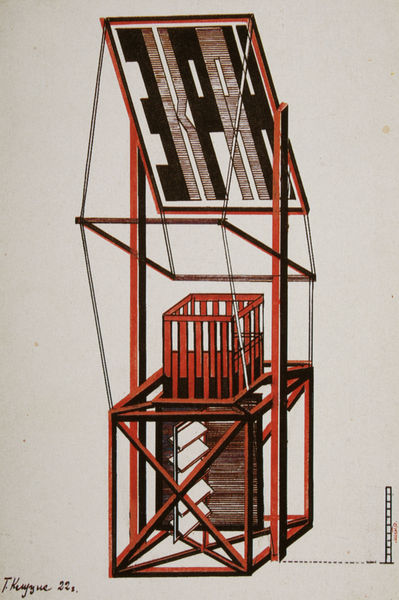
Titel: Entwurf einer Rednertribüne mit Projektionsleinwand
Künstler: Gustav Kluzis
Institution: Art Co. Ltd.
Schlagwörter: weiß, komposition, braun, grau, holz, schwarz, zeichnung, dach, rot, zaun, architektur, signatur, gitter, schrift, modell, tribüne, russland, flächen, grafik, graphik, linien, sigantur, figuren, leiter, seile, treppe, symmetrie, gestell, striche, taue, rechtecke, kreuz, rechteck, gebilde, schraffiert, entwurf, würfel, quader, konstruktion, diagonalen, plan, klappe, käfig, streben, geometrie, installation, avantgarde, kreut, andreaskreuz, zwinger, schif, parallellen, russich, stübe